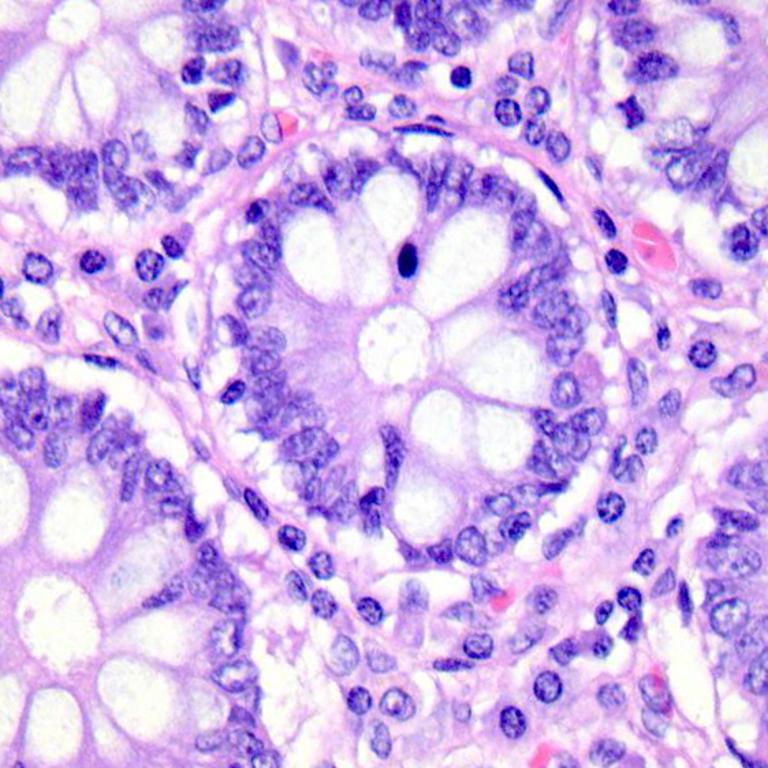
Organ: colon
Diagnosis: benign